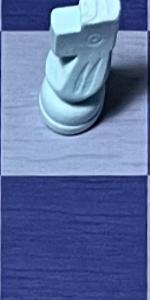
Label: Empty